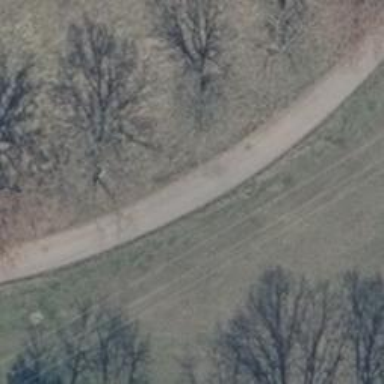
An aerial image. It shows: Gravel track with grade 2 quality.